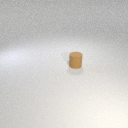
small brown rubber cylinder